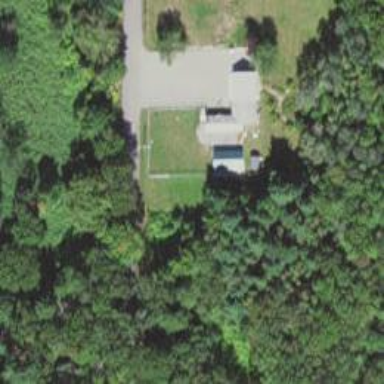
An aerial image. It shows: Animal shelter.